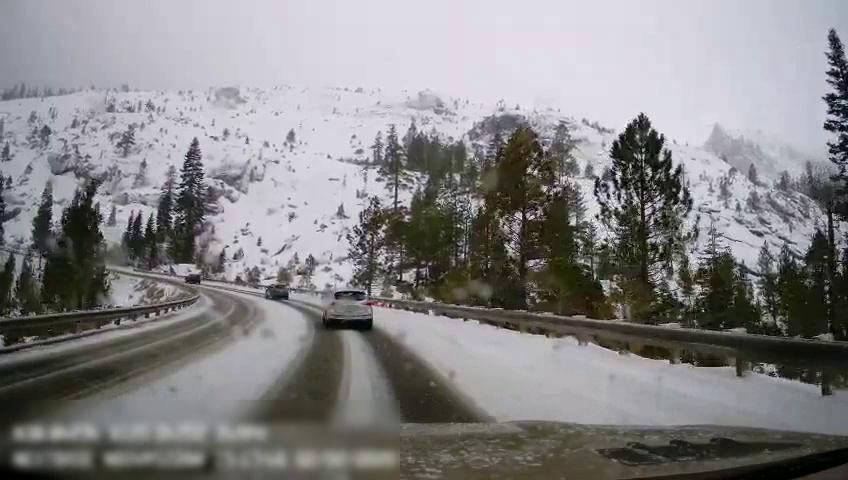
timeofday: Day
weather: Snowy
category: Drivable Space
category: Vehicles | Car
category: Vehicles | Car
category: Vehicles | Car